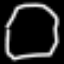
Label: octagon